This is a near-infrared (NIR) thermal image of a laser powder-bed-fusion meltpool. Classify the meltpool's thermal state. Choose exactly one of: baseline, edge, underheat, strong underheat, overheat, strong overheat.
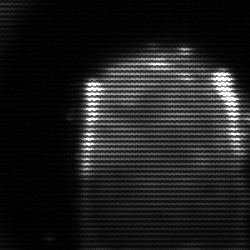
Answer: baseline